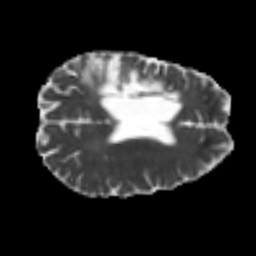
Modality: MD
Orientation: axial
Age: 41
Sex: male
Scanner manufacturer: siemens
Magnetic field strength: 3 T
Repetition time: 4.987 s
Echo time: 0.0792 s